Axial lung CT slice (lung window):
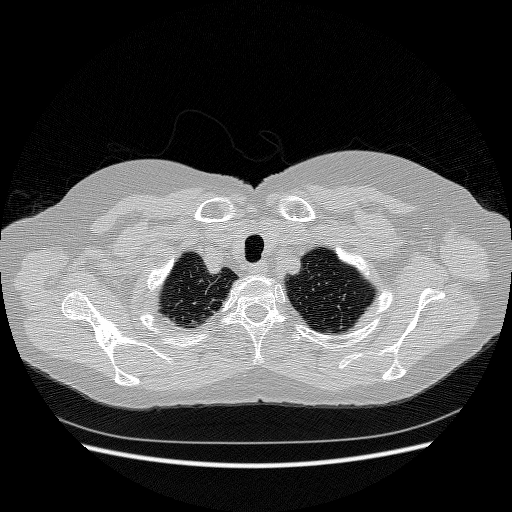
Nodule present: no